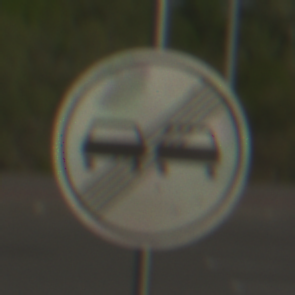
Verkehrszeichen: EndeUeberholverbot
Umgebung: Outdoor, Suburban
Tageszeit: MorningAfternoon
Wetter: PartlyCloudy
Licht: Natural
Jahreszeit: NotSpecified
Kontrast: HighContrast